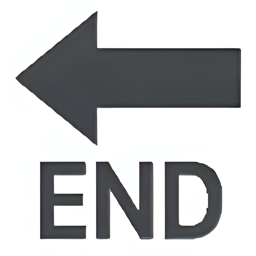
Name: end with leftwards arrow above
Emoji: 🔚
Group: Symbols
Sub-group: arrow